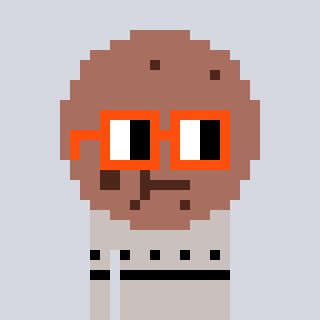
a pixel art character with square orange glasses, a cookie-shaped head and a foggrey-colored body on a cool background